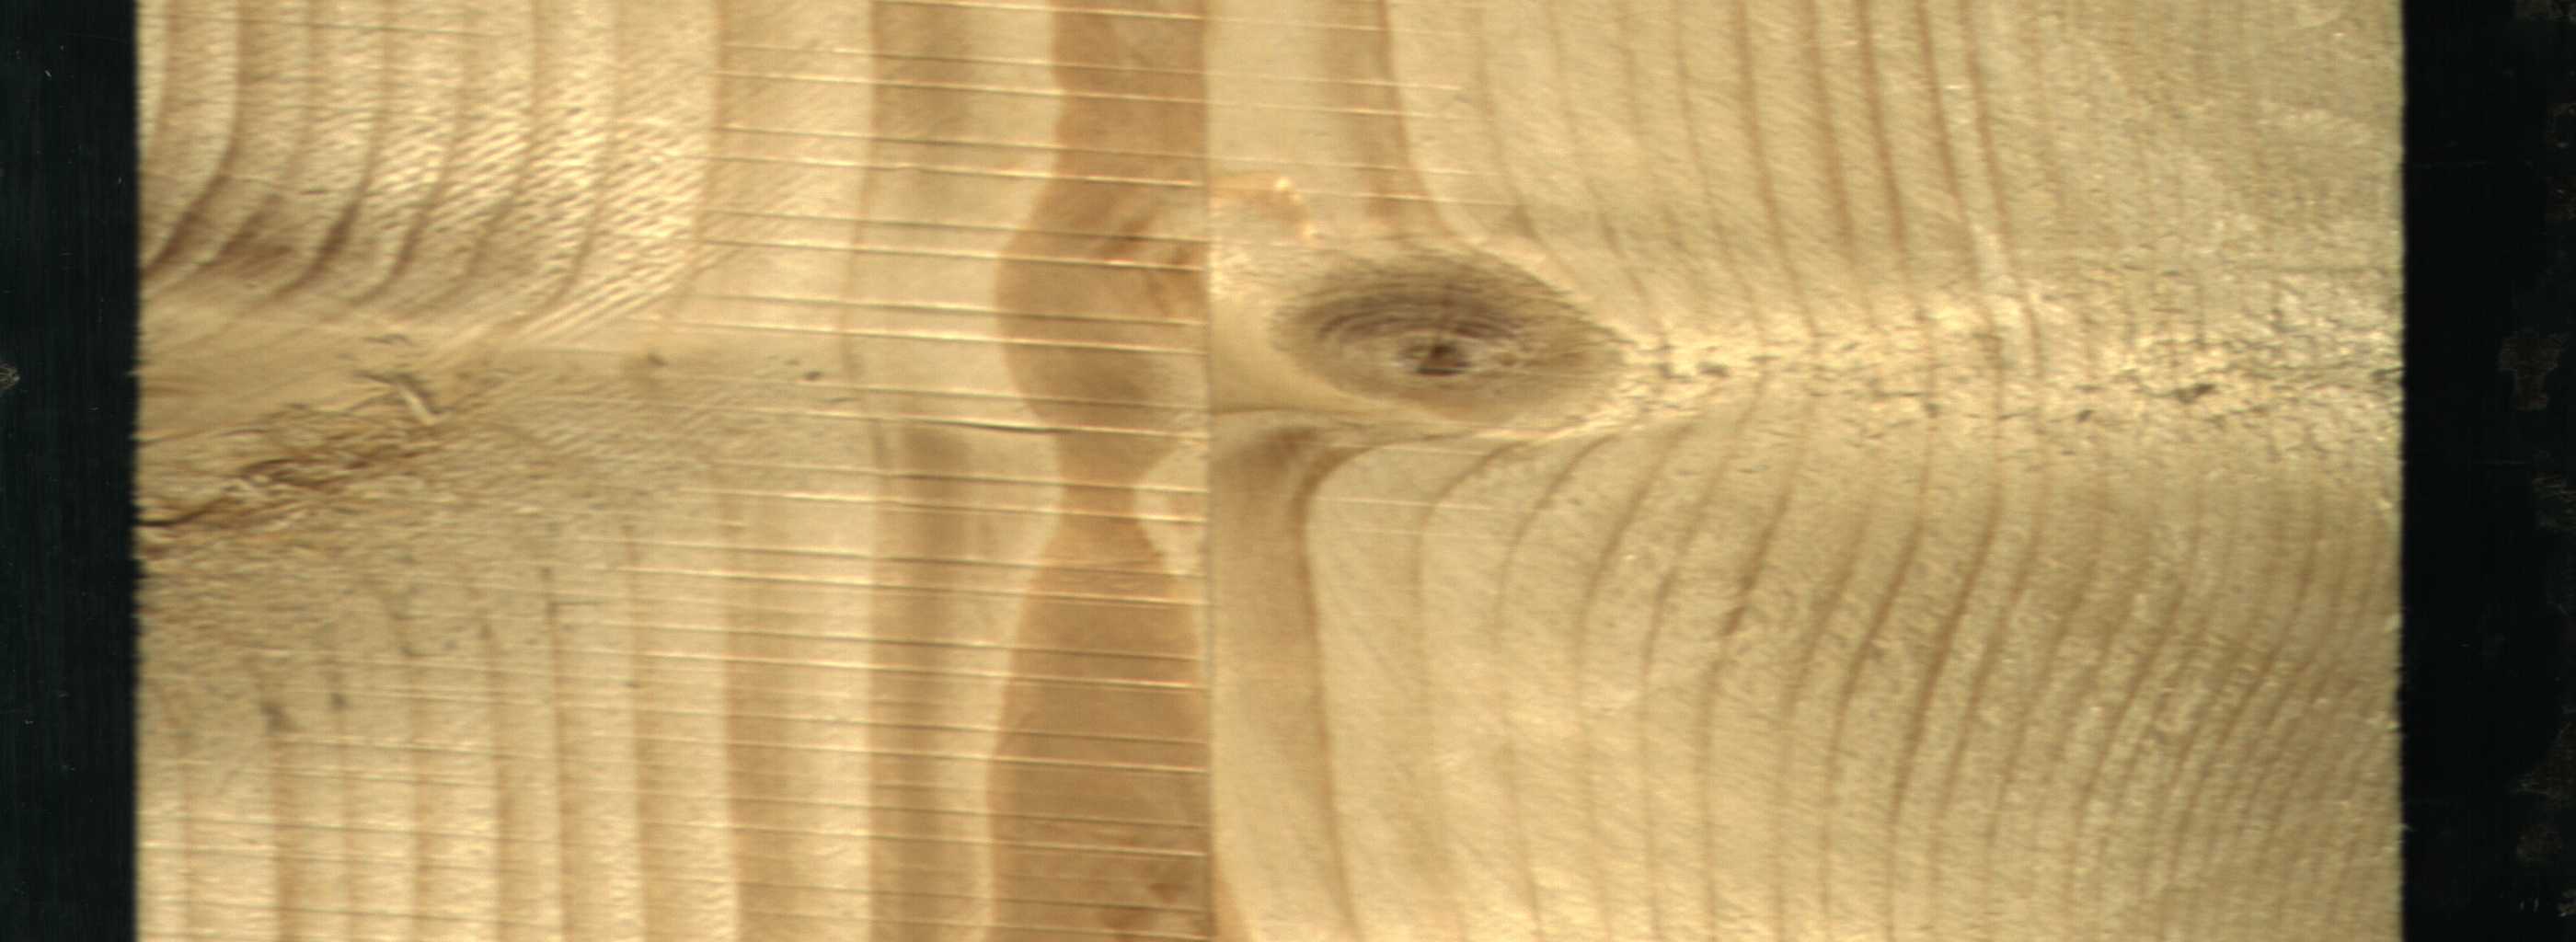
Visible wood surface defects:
Quartzity
Live_Knot
Live_Knot